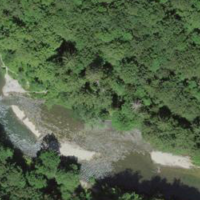
EUNIS habitat code: 44
Species observed at this site:
Convallaria majalis
Pulmonaria obscura